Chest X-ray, AP view. Patient: 15 years old, sex F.
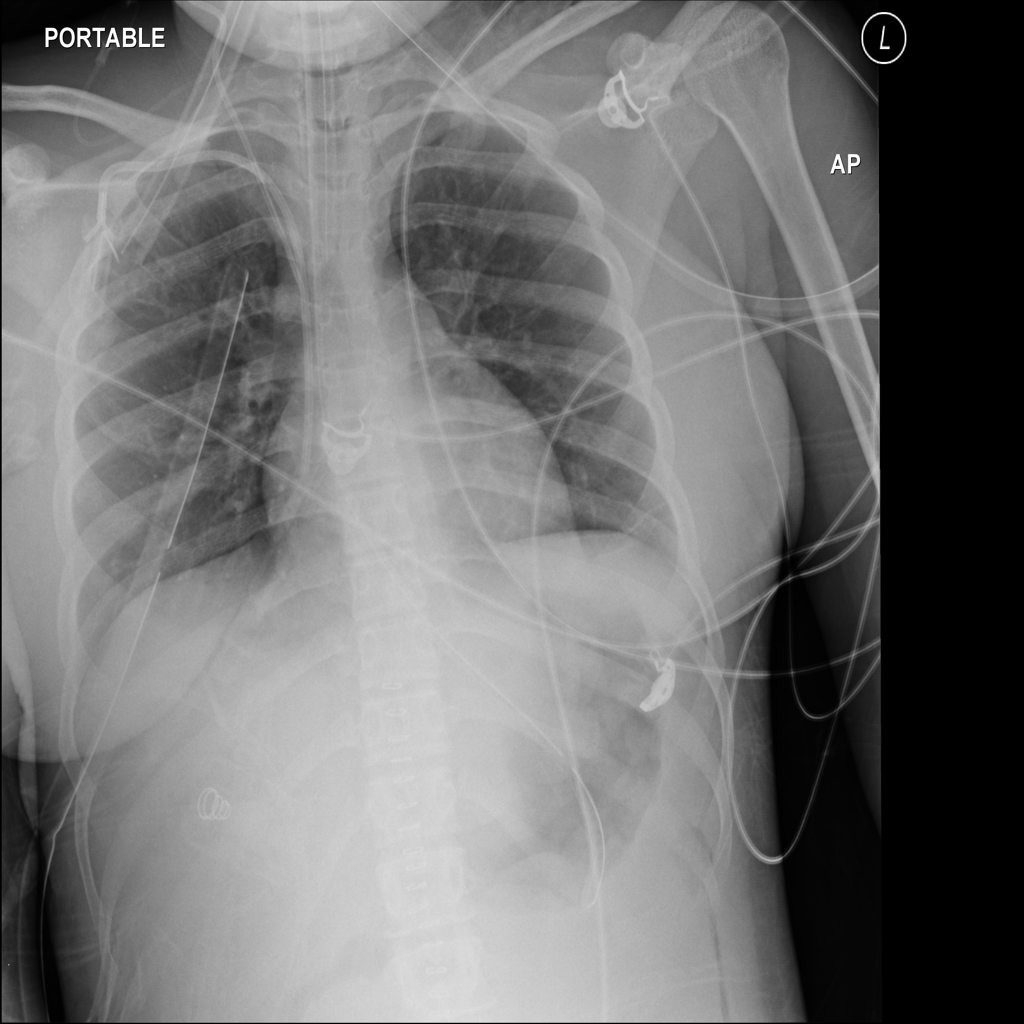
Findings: No Finding